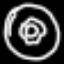
Label: donut